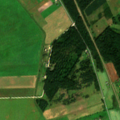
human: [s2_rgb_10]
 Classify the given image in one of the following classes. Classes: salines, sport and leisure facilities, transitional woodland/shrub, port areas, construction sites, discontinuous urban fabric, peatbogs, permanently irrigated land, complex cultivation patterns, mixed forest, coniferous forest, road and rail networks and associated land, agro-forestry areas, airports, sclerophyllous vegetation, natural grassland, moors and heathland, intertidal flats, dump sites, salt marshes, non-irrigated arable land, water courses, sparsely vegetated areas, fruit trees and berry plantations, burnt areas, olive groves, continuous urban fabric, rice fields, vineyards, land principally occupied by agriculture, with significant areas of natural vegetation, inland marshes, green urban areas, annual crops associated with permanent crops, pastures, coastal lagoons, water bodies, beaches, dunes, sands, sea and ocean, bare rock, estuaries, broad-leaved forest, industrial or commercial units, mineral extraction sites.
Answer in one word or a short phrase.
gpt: non-irrigated arable land, complex cultivation patterns, coniferous forest, mixed forest